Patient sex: M
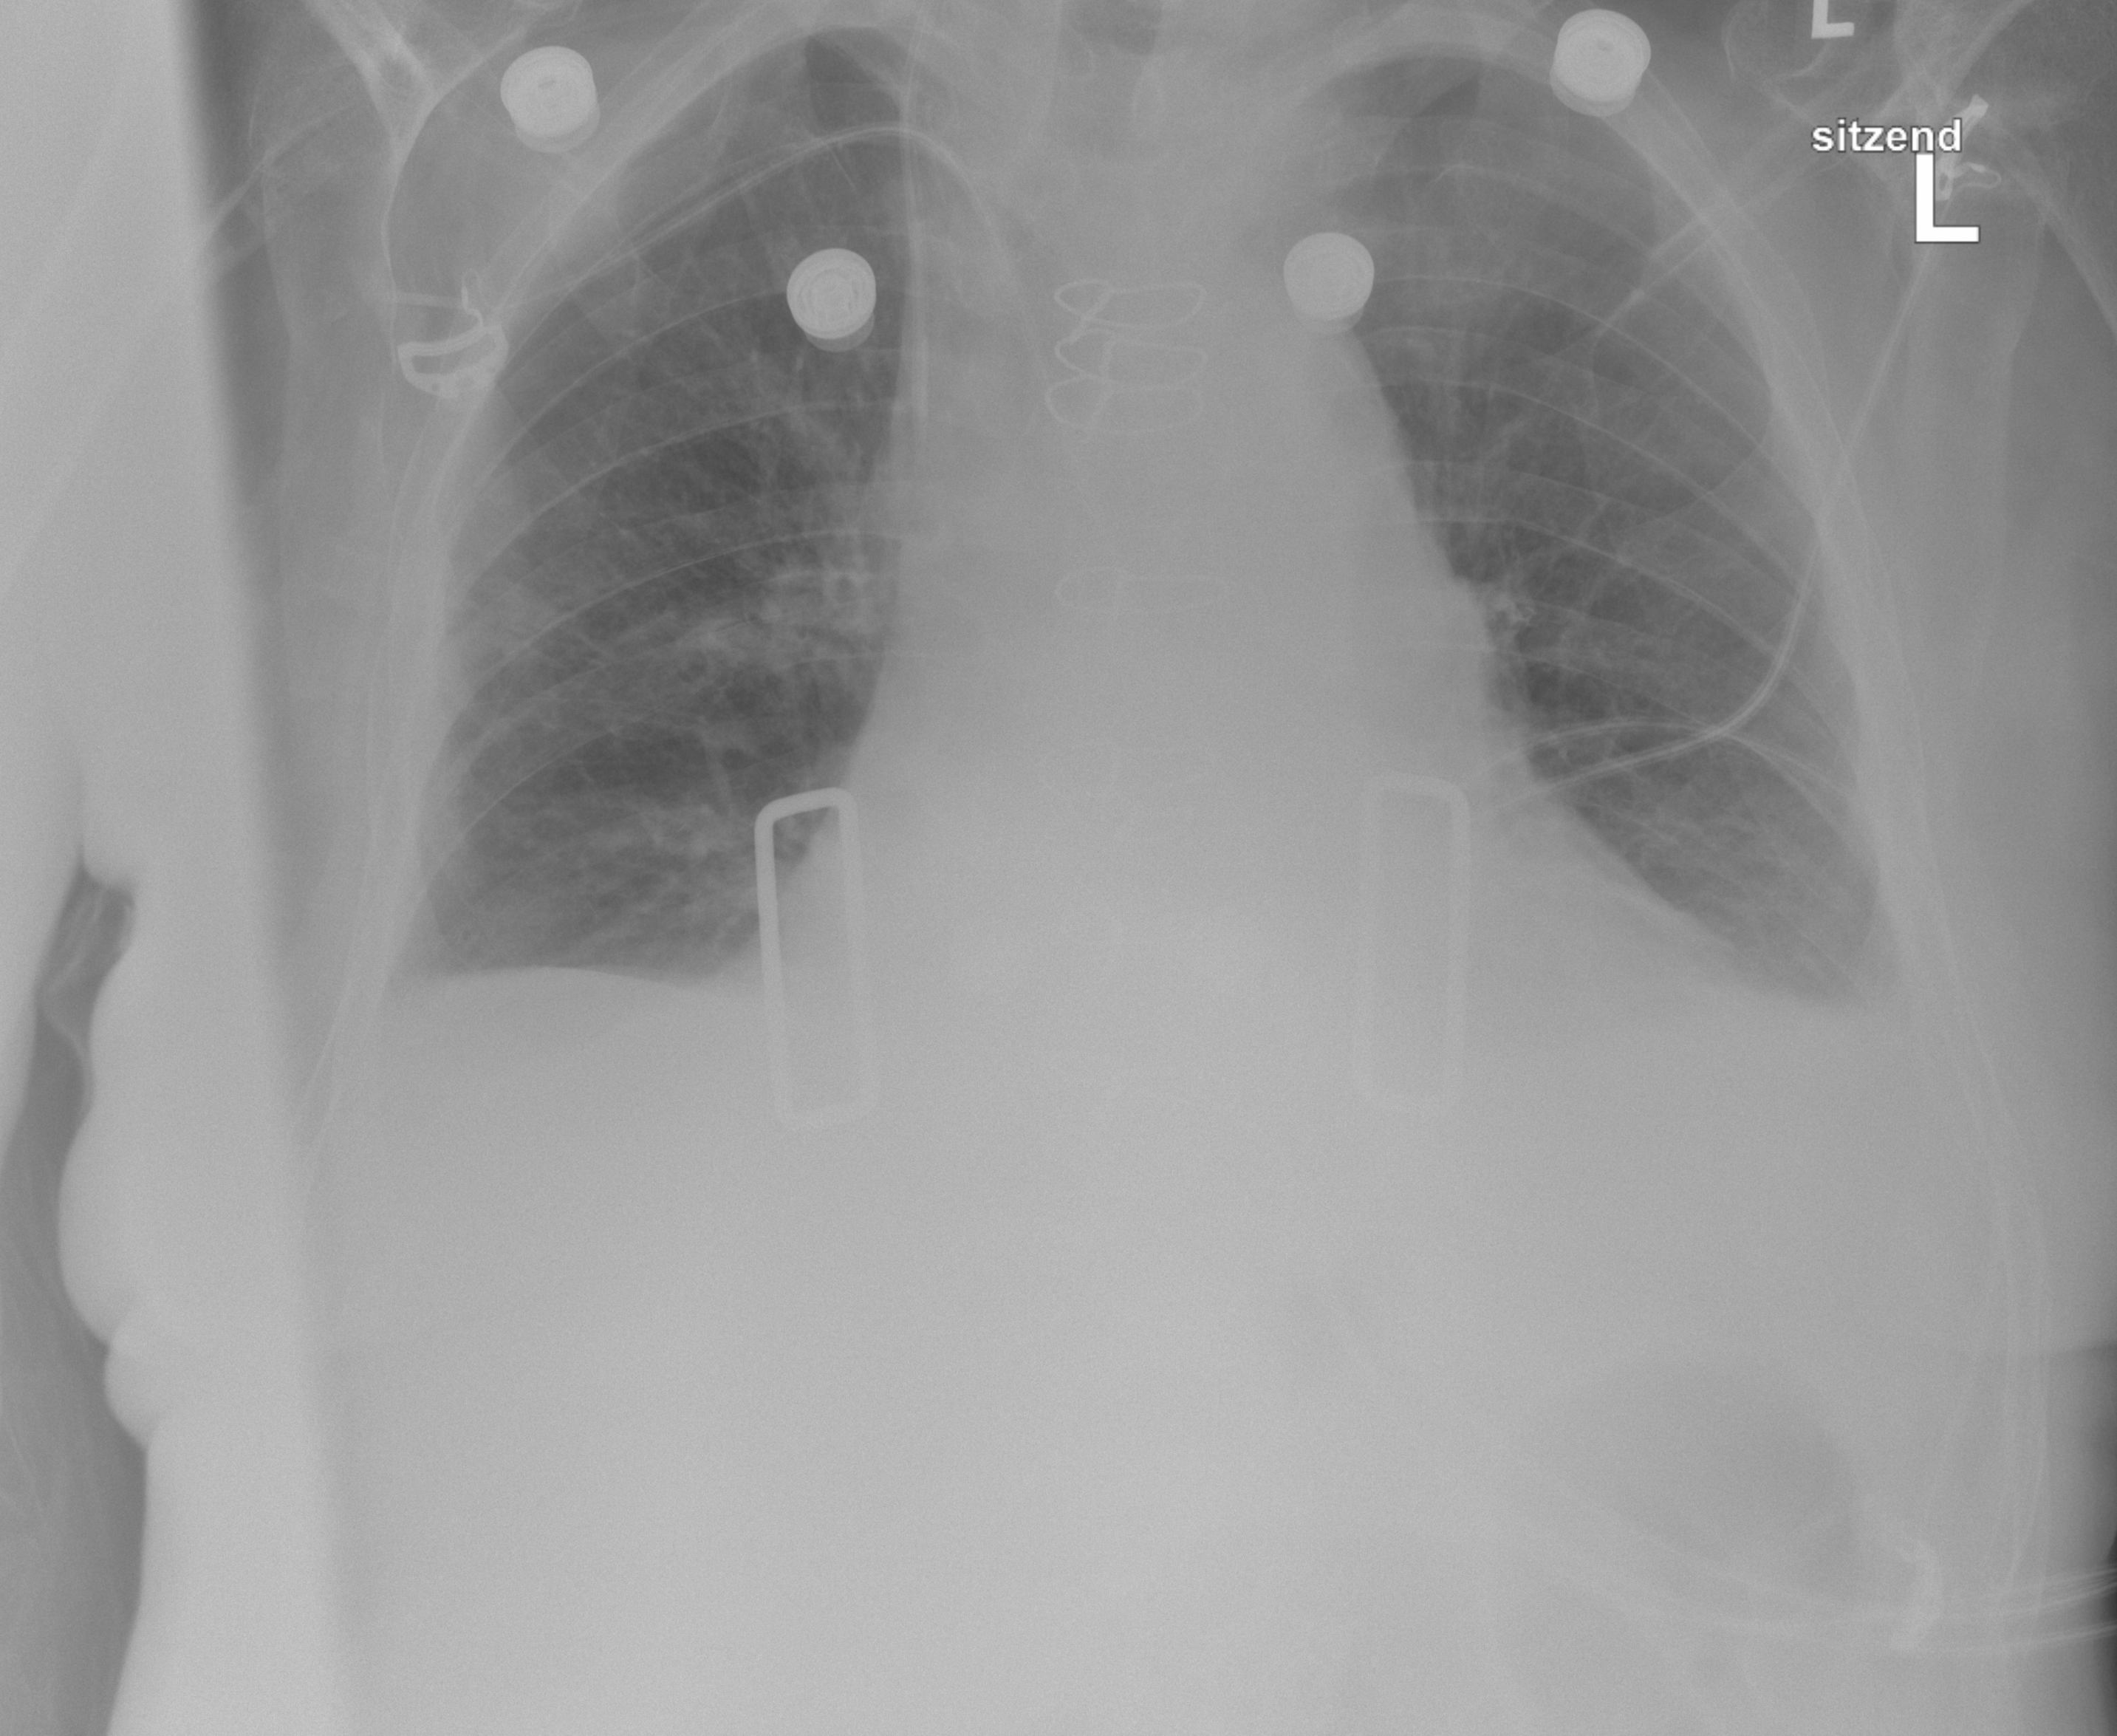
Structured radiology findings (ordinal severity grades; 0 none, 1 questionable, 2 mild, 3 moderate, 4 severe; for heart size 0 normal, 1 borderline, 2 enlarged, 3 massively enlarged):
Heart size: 2
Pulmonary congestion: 0
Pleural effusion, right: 2
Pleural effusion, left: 2
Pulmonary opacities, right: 0
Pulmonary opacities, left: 0
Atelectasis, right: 2
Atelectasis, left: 2